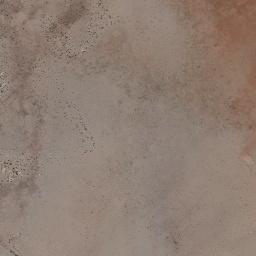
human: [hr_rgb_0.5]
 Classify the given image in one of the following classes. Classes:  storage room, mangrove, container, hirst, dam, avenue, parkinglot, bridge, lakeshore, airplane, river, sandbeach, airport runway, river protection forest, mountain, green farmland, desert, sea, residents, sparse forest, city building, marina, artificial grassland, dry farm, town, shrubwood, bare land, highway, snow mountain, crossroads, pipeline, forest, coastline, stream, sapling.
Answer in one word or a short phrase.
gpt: bare land